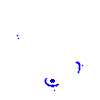
Particle: pion